Question: I have json data having anchor tag .
task.json
'''
{
"data": [{
"id": 1,
"title": "Launch an EC2 Instance",
"desc": "Needed an <a href='#'>EC2</a> instance to deploy the ccr code",
"status": "done",
"percentage_finished": 100
}]
}
'''
I am using angularjs to render this data to my html page . But anchor tag is not working.
It prints as it is as Text.
'''
<div class="task-pn panel panel-primary">
<div class="panel-heading"><b>Description : Task-{{task_detail.id}}</b></div>
<div class="panel-body">
<div onclick="this.contentEditable='true';">{{task_detail.desc}}</div>
</div>
</div>
'''
Output img.

I need a simple link to EC2 word .How to deal with this isuue?
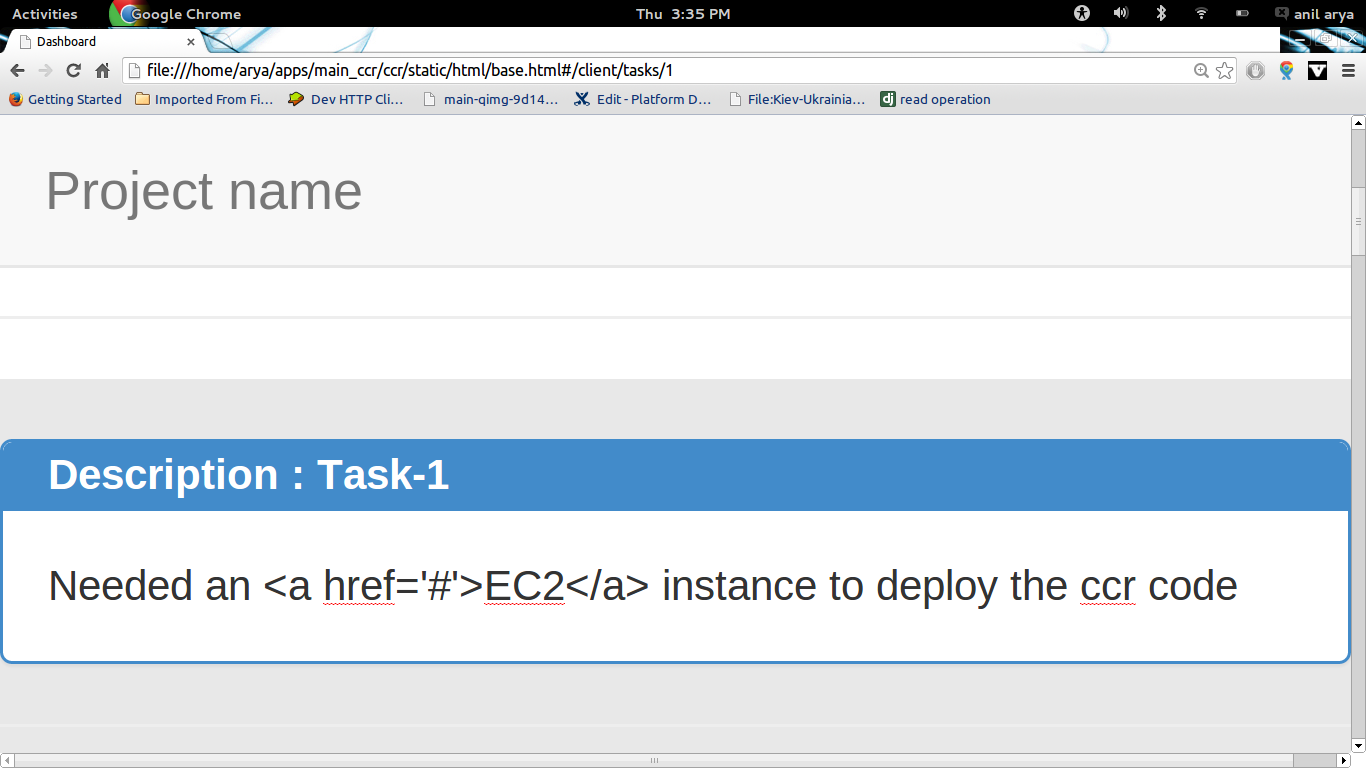
Answer: <URL> :Thanks for sharing your ideas.
<URL>.
Current working html page .
'''
<div class="task-pn panel panel-primary">
<div class="panel-heading"><b>Description : Task-{{task_detail.id}}</b></div>
<div class="panel-body">
<div contentEditable" ng-bind-html="task_detail.desc"></div>
</div>
</div>
'''
and Then I follow only two steps :
> 1.include the angular-sanitize.min.js resource, i.e.: 2.In a js file (controller or usually app.js), include ngSanitize, i.e.:
angular.module('myApp', ['myApp.filters', 'myApp.services',
'myApp.directives', 'ngSanitize']) ---------from answer given by <URL>
Its working now ...:)